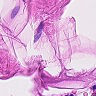
Metastatic tissue present: no